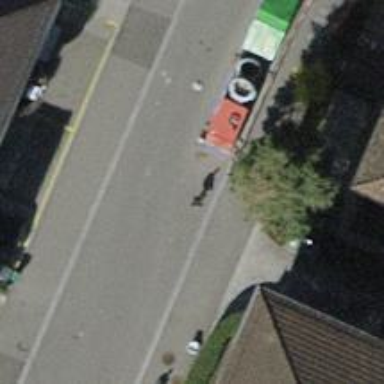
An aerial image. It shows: Unmarked crossing with traffic calming table on the road.